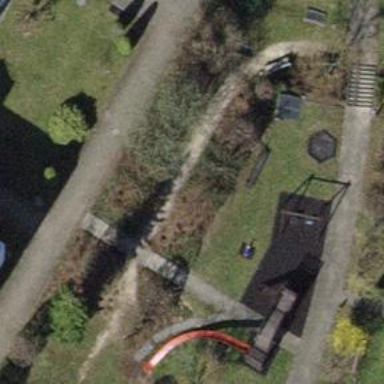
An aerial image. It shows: Playground area for leisure activities on the land.